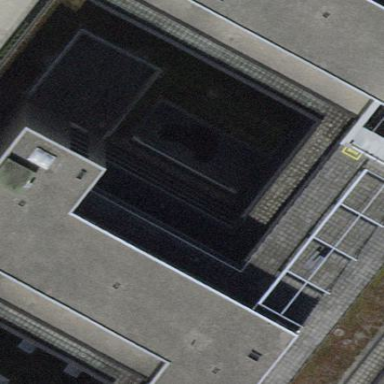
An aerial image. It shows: Commercial building used as office.